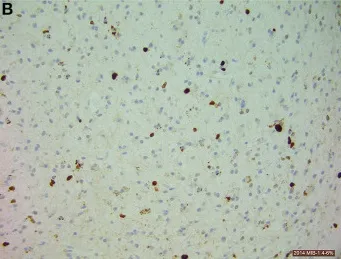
Histopathological analysis of excised brain tumor tissue. (B) Immunohistochemistry using MIB-1 antibody showing a proliferation index of ~4-6%. Tissue taken from 2014 biopsy, Immunostain 200x.
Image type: pathology (immunostaining)